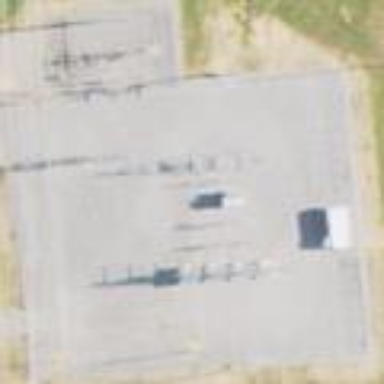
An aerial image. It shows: There is distribution substation enclosed by fence.